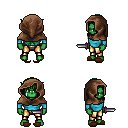
a pixel art fantasy rpg character, male body template, orc, green skin, teal long-sleeve shirt, gold greaves, green unkempt hairstyle, cloth hood, brown slippers, dagger, four views (front, back, left, right), 2x2 character sprite sheet, small pixel art, hard edges, no anti-aliasing